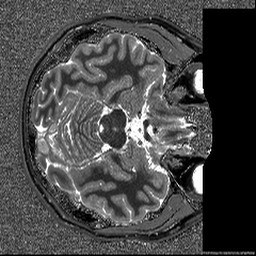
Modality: T1map
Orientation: axial
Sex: male